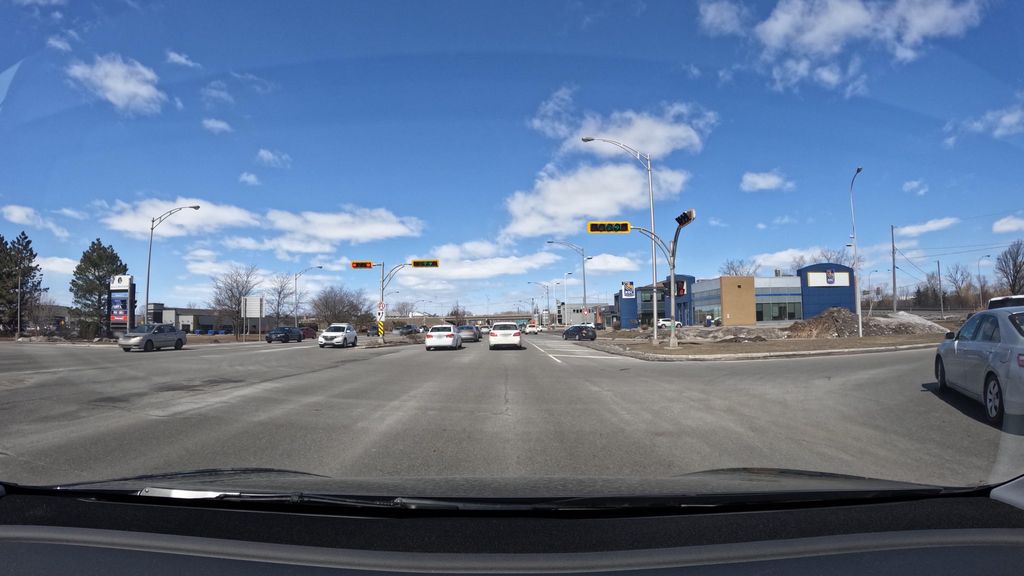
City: montreal